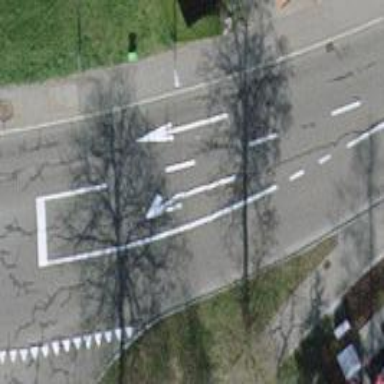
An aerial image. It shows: Tertiary road with asphalt surface.